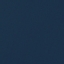
Land use / land cover: SeaLake